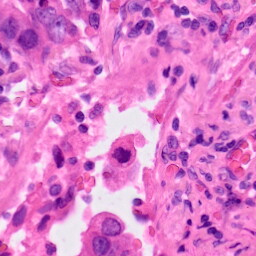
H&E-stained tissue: Lung